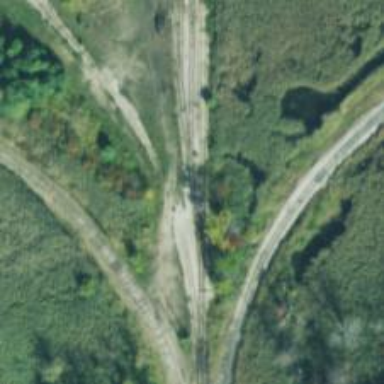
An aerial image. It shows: Rail spur service.